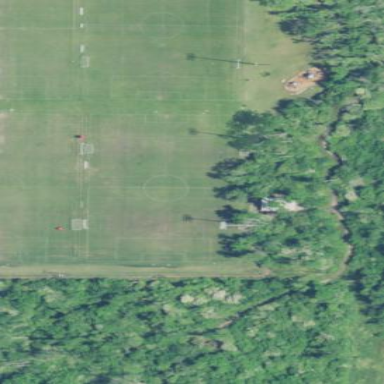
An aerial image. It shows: Soccer pitch for leisure land activities.